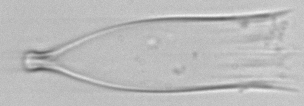
Label: Favella